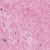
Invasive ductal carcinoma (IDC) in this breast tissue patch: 0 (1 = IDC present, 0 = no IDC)